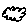
Label: cloud